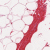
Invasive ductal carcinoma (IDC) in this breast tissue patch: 0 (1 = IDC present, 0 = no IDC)